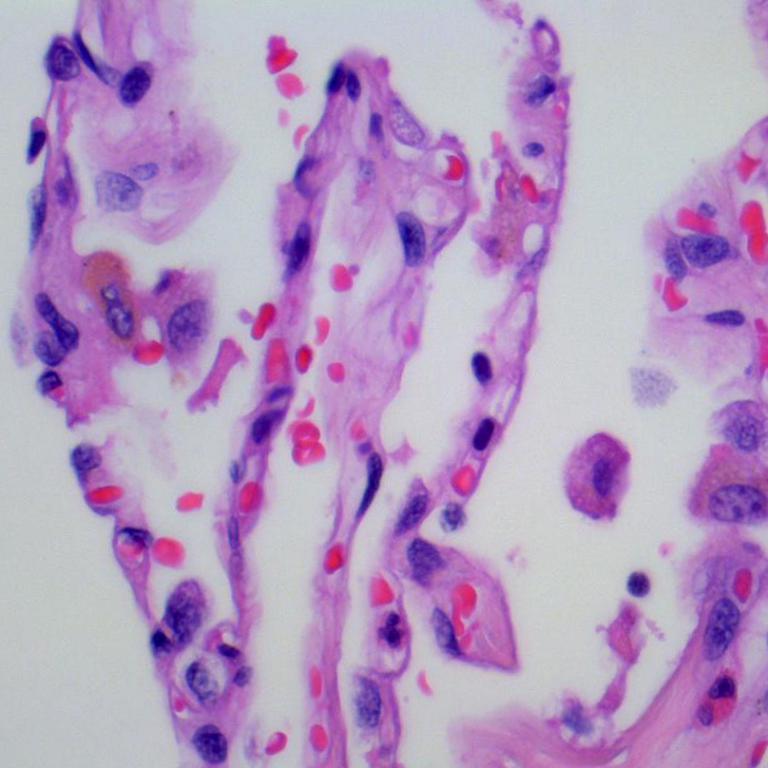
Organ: lung
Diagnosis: benign